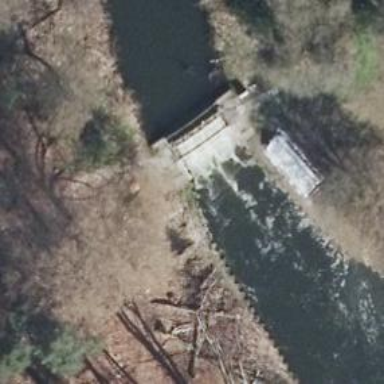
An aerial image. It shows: Weir in waterway.